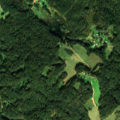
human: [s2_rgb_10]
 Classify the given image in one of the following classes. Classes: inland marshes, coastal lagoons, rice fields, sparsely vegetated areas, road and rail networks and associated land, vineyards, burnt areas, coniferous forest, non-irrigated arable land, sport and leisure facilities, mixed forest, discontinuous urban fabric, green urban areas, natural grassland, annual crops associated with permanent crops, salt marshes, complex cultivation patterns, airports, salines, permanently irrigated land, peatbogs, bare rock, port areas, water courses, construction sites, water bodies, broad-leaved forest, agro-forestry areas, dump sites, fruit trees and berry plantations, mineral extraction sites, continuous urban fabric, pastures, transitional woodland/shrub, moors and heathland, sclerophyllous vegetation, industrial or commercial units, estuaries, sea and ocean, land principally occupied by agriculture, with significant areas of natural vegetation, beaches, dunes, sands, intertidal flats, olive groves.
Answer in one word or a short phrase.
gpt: land principally occupied by agriculture, with significant areas of natural vegetation, coniferous forest, mixed forest, water bodies